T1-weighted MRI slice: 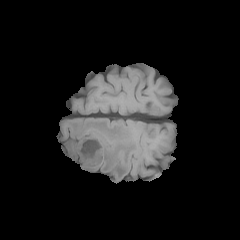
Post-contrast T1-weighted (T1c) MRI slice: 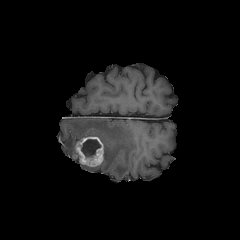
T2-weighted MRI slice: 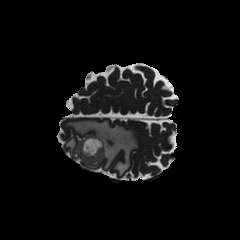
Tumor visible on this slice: yes